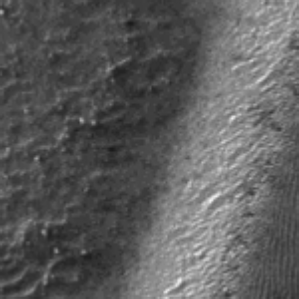
Label: frost